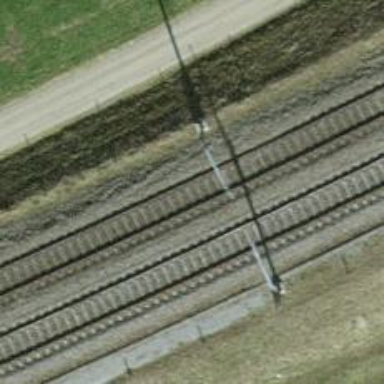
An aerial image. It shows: Single-track electrified railway with contact line.